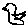
Label: bird